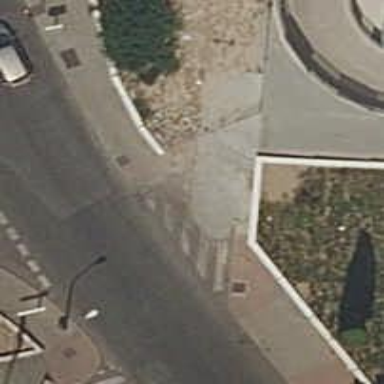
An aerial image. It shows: Pedestrian road.